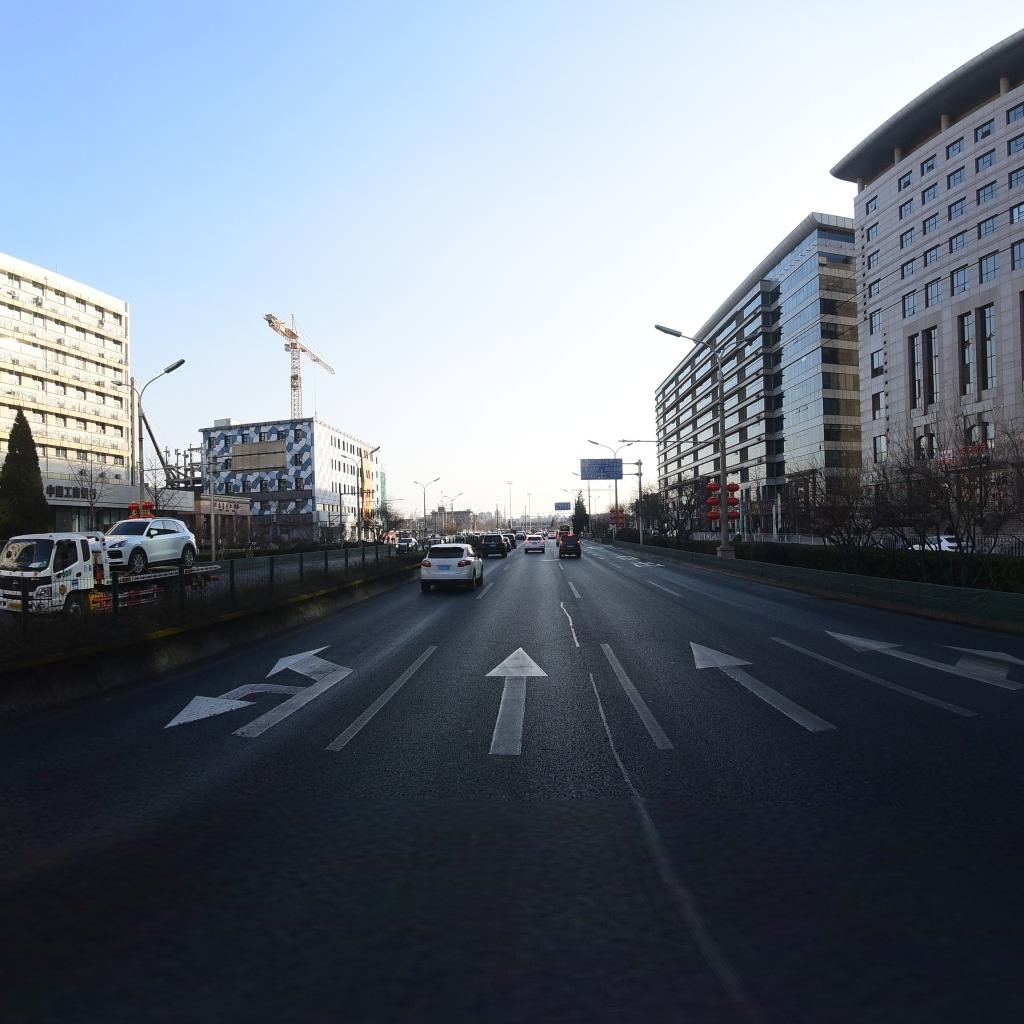
Region: Dongcheng
Road damage annotations: longitudinal patch, longitudinal patch